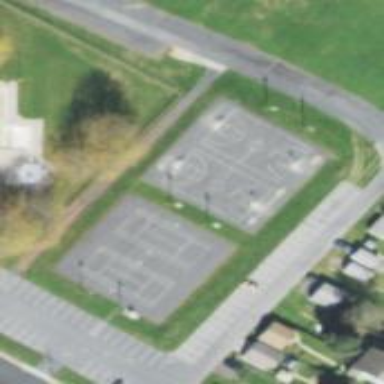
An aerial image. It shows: Basketball court in the leisure land pitch.